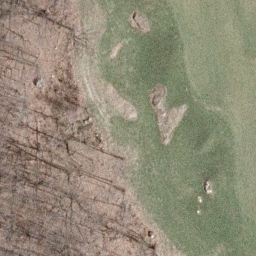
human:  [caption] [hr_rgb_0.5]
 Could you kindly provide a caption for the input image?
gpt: A part of a golf course with with turfs and some bunkers and withered trees .

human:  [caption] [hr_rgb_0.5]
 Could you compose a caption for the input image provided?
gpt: A part of a golf course with turfs and some bunkers and withered trees .

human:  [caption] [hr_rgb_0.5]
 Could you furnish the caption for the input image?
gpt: There are turfs and some bunkers and withered trees in the golf course .

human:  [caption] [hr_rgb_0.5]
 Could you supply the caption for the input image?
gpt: This is a part of a golf course with turfs and some bunkers and trees .

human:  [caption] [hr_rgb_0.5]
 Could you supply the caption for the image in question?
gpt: Green turfs and some bunkers and withered trees in the golf course .